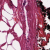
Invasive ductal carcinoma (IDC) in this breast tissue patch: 0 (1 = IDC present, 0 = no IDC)